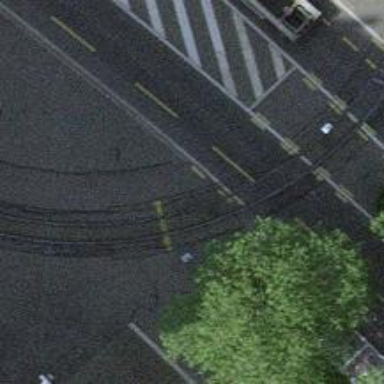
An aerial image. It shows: Tram level crossing on the railway.